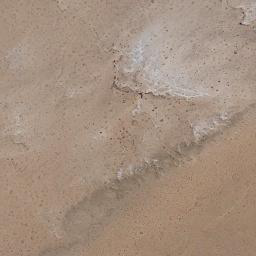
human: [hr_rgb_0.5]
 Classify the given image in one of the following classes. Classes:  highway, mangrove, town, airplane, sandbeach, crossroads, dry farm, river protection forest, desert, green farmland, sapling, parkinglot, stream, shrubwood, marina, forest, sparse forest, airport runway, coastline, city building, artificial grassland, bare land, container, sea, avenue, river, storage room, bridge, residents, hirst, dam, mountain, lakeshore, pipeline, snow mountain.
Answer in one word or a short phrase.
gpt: bare land